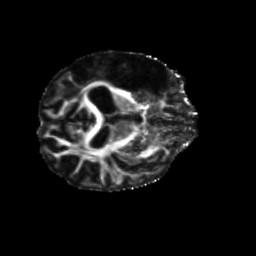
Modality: FA
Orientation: axial
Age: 56
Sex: male
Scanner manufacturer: siemens
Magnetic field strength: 3 T
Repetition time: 5.25 s
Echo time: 0.08 s